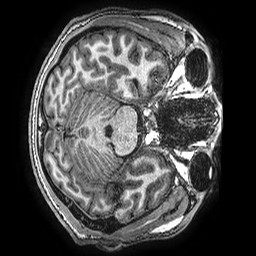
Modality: T1w
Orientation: axial
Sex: male
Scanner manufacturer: ge
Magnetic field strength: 3 T
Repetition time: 0.00766 s
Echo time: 0.003476 s